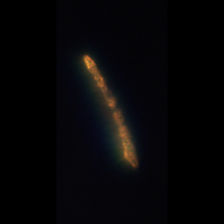
Taxon: Chaetoceros
Group: Diatoms